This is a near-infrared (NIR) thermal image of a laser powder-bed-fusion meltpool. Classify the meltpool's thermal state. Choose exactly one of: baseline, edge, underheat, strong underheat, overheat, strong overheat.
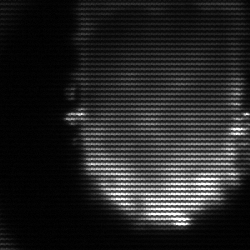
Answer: baseline